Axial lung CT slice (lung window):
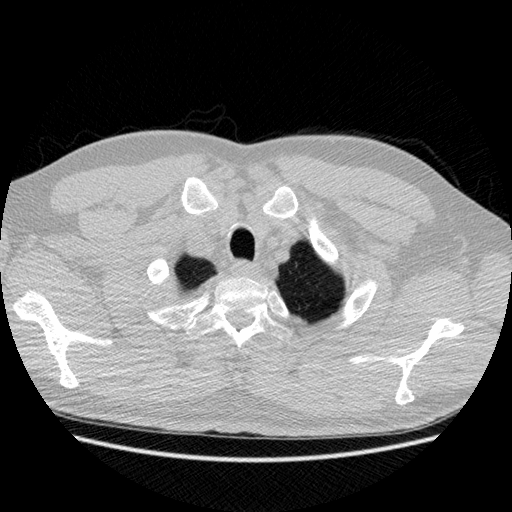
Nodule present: no